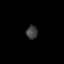
Tissue: lung
Cell type: Myeloid cells
Senescence score: 0.6186
Nuclear area (px): 143
Mean DAPI intensity: 64.601